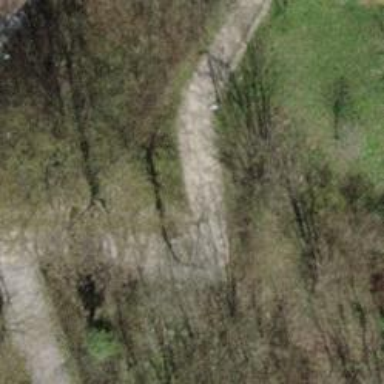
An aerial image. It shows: Pathway of pebblestone steps.